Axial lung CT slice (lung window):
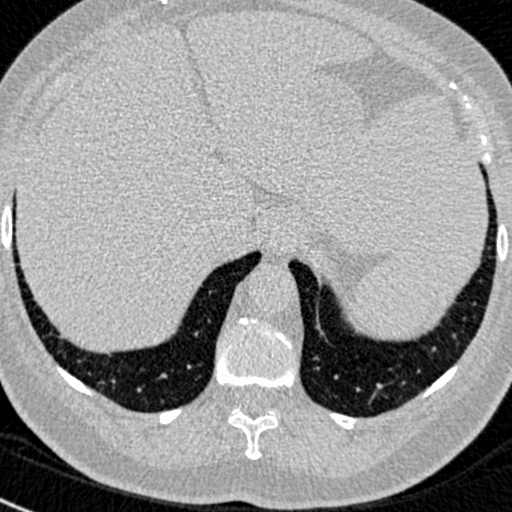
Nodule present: no